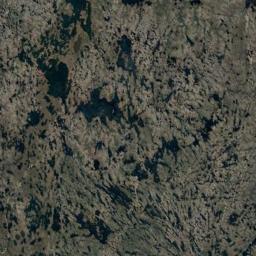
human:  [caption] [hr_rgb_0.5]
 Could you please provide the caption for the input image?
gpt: There are several small islands in the waters of this wetland .

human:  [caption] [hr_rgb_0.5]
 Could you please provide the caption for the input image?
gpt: The wetland consists of bare land and water .

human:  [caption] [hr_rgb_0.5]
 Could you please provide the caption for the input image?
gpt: Brown trivial bare land in the river in a wetland .

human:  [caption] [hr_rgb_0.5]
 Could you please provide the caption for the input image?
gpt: There are many different areas of water surrounded by wetlands .

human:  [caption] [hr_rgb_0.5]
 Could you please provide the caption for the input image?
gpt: There are many water areas of different sizes on the wetland .